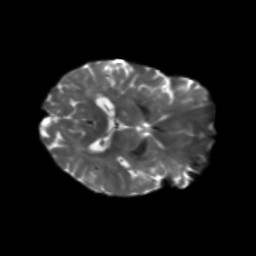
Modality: T2w
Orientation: axial
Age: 71
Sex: female
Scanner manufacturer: siemens
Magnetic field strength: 3 T
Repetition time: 5.47 s
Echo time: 0.0854 s